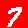
Digit: 7